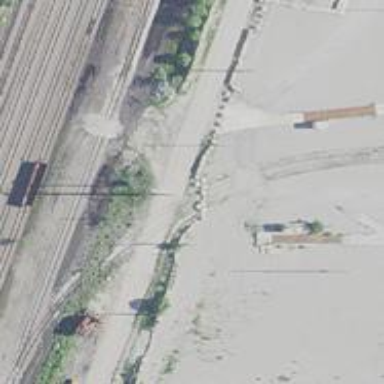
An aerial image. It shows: Railway yard in service.